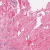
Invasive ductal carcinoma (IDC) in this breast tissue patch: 0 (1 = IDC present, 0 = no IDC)